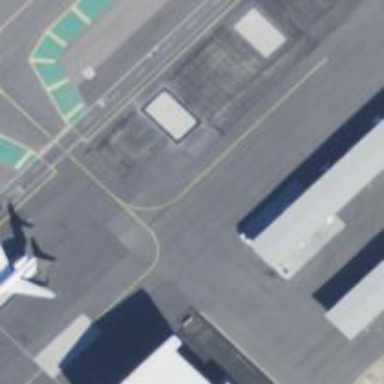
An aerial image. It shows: View of taxiway at the airport.